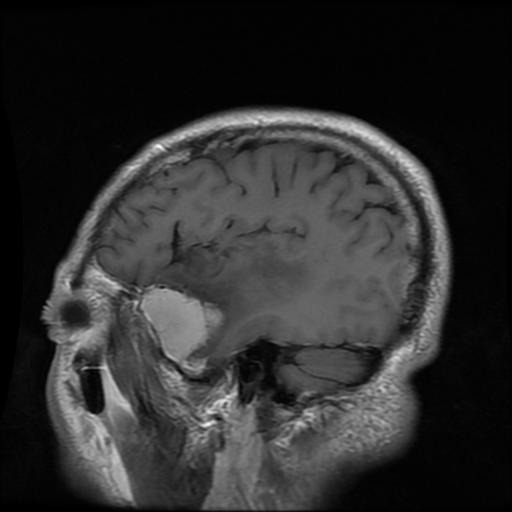
Label: meningioma